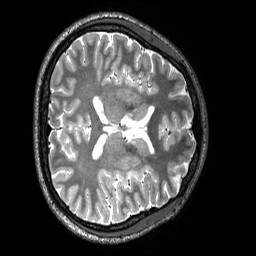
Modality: T2w
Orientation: axial
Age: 23
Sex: male
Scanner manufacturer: siemens
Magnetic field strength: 3 T
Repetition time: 3.2 s
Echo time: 0.565 s